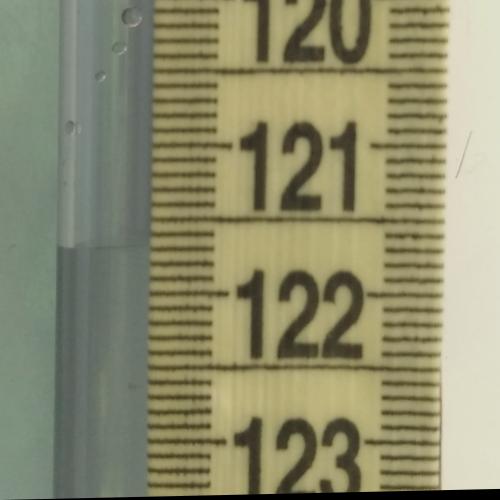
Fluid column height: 121.7 cm